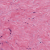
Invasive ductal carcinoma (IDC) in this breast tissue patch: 0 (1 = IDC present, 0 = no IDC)